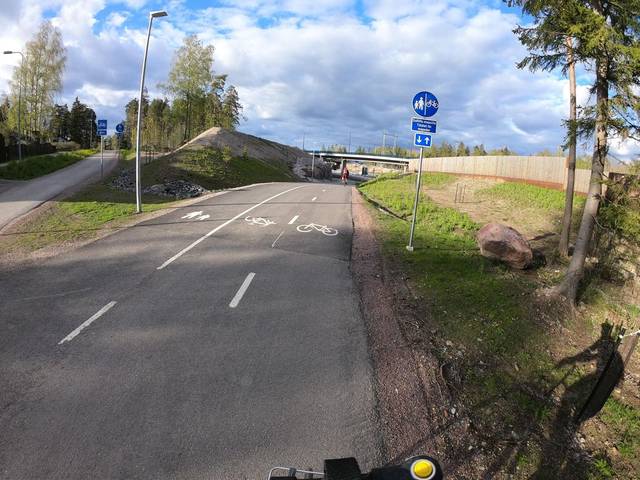
Region: Finland
Coordinates: 60.203, 24.813